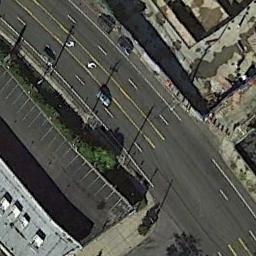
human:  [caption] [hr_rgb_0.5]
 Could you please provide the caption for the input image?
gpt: There are many buildings and roads and green plants on both sides of the freeway, And there are several cars on the freeway .

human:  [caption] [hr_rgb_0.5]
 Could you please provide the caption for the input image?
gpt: A freeway is a parking lot on one side and on the other side are some buildings .

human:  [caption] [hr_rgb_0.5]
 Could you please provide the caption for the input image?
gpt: The freeway is next to some houses with some cars .

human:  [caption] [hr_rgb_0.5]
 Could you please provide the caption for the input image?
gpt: There are few cars on the motorway .

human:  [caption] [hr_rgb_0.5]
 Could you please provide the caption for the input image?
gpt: There are many buildings beside the freeway .